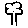
Label: tree